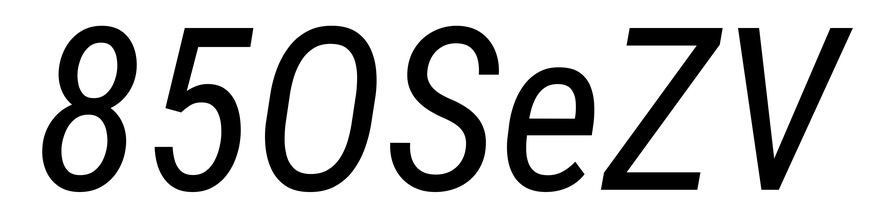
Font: Roboto-Italic_Condensed_Italic